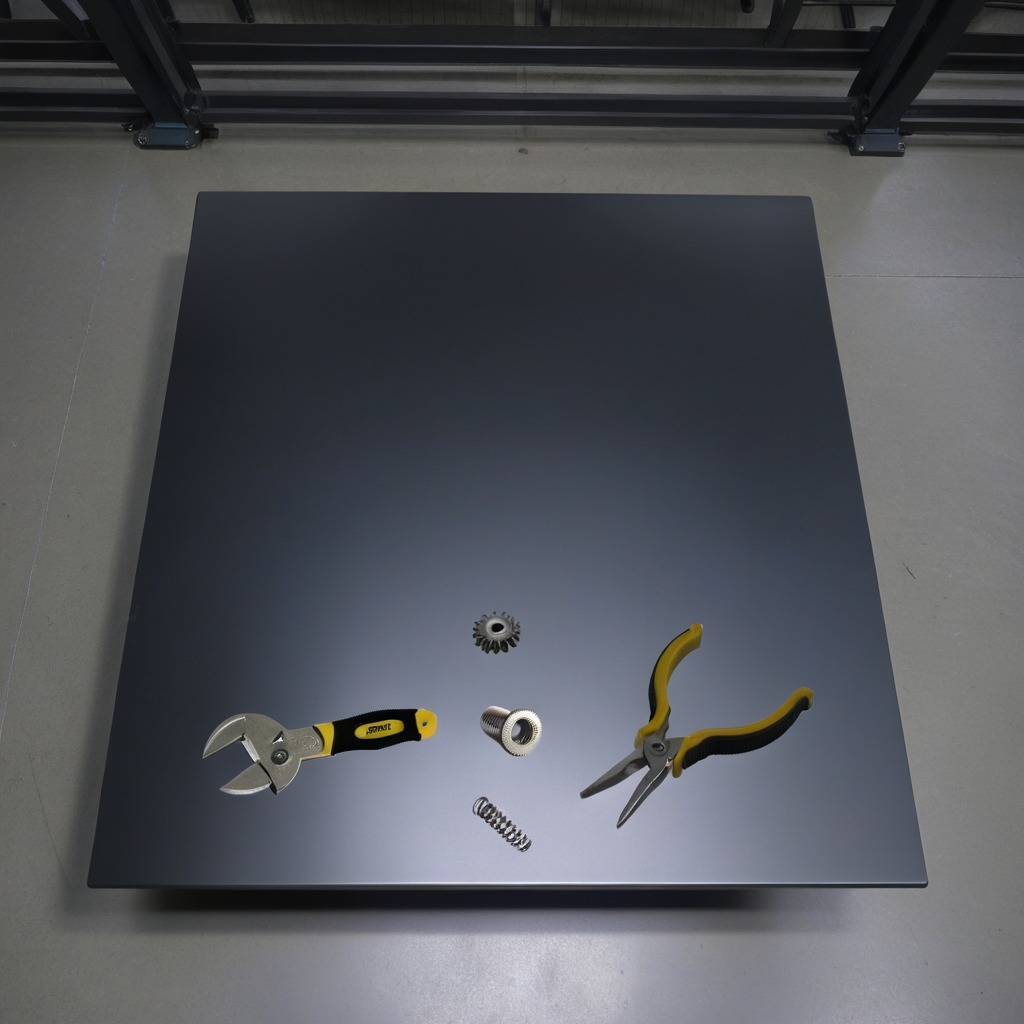
A steel gear with teeth, a metal machine screw, pliers, a coiled metal spring, and a wrench are lying on the tabletop.